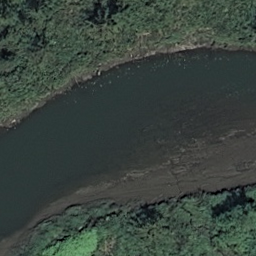
Label: river